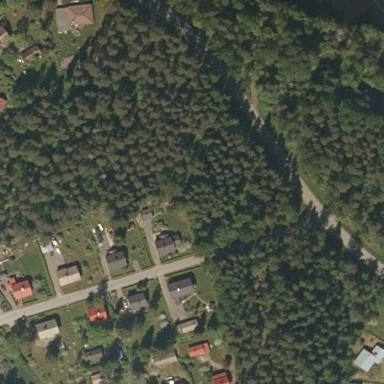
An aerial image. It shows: Beautiful woodland area.